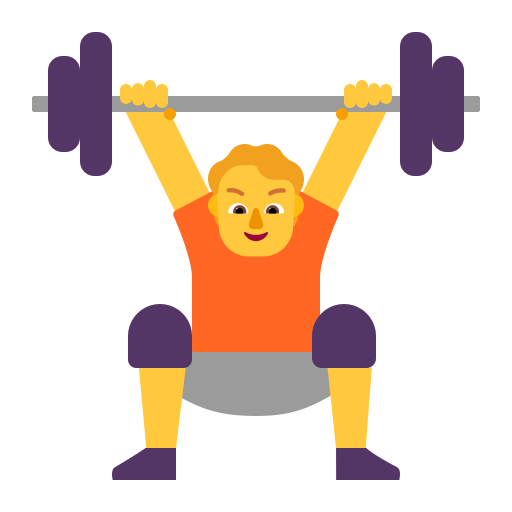
person lifting weights flat default